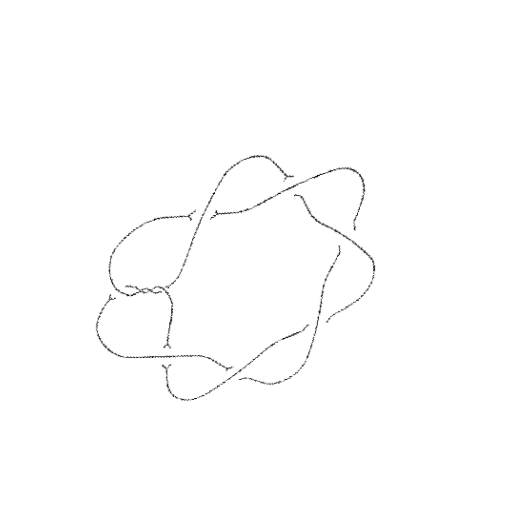
Crossing number: 10